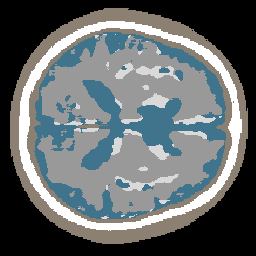
Label: no_lesion